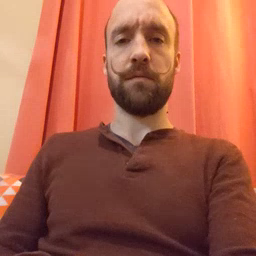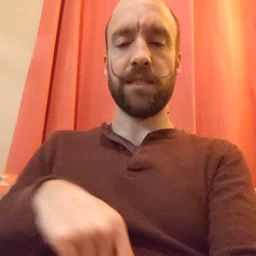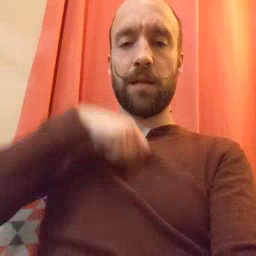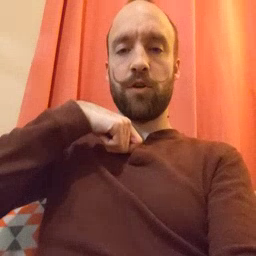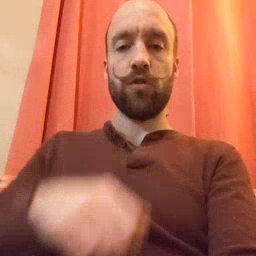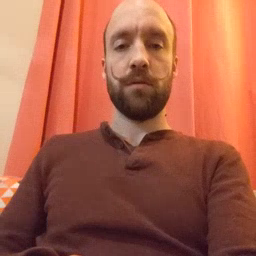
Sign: zipper